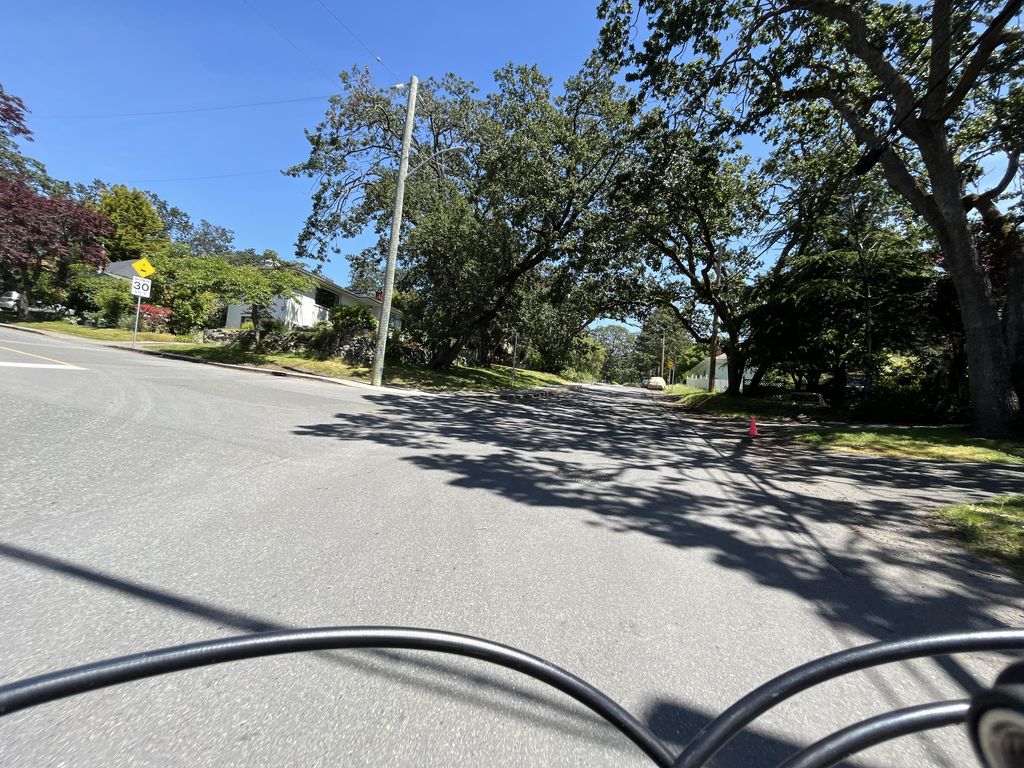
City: victoria